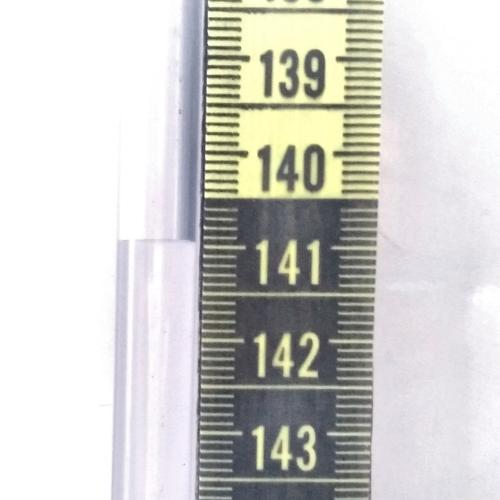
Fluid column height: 141.0 cm